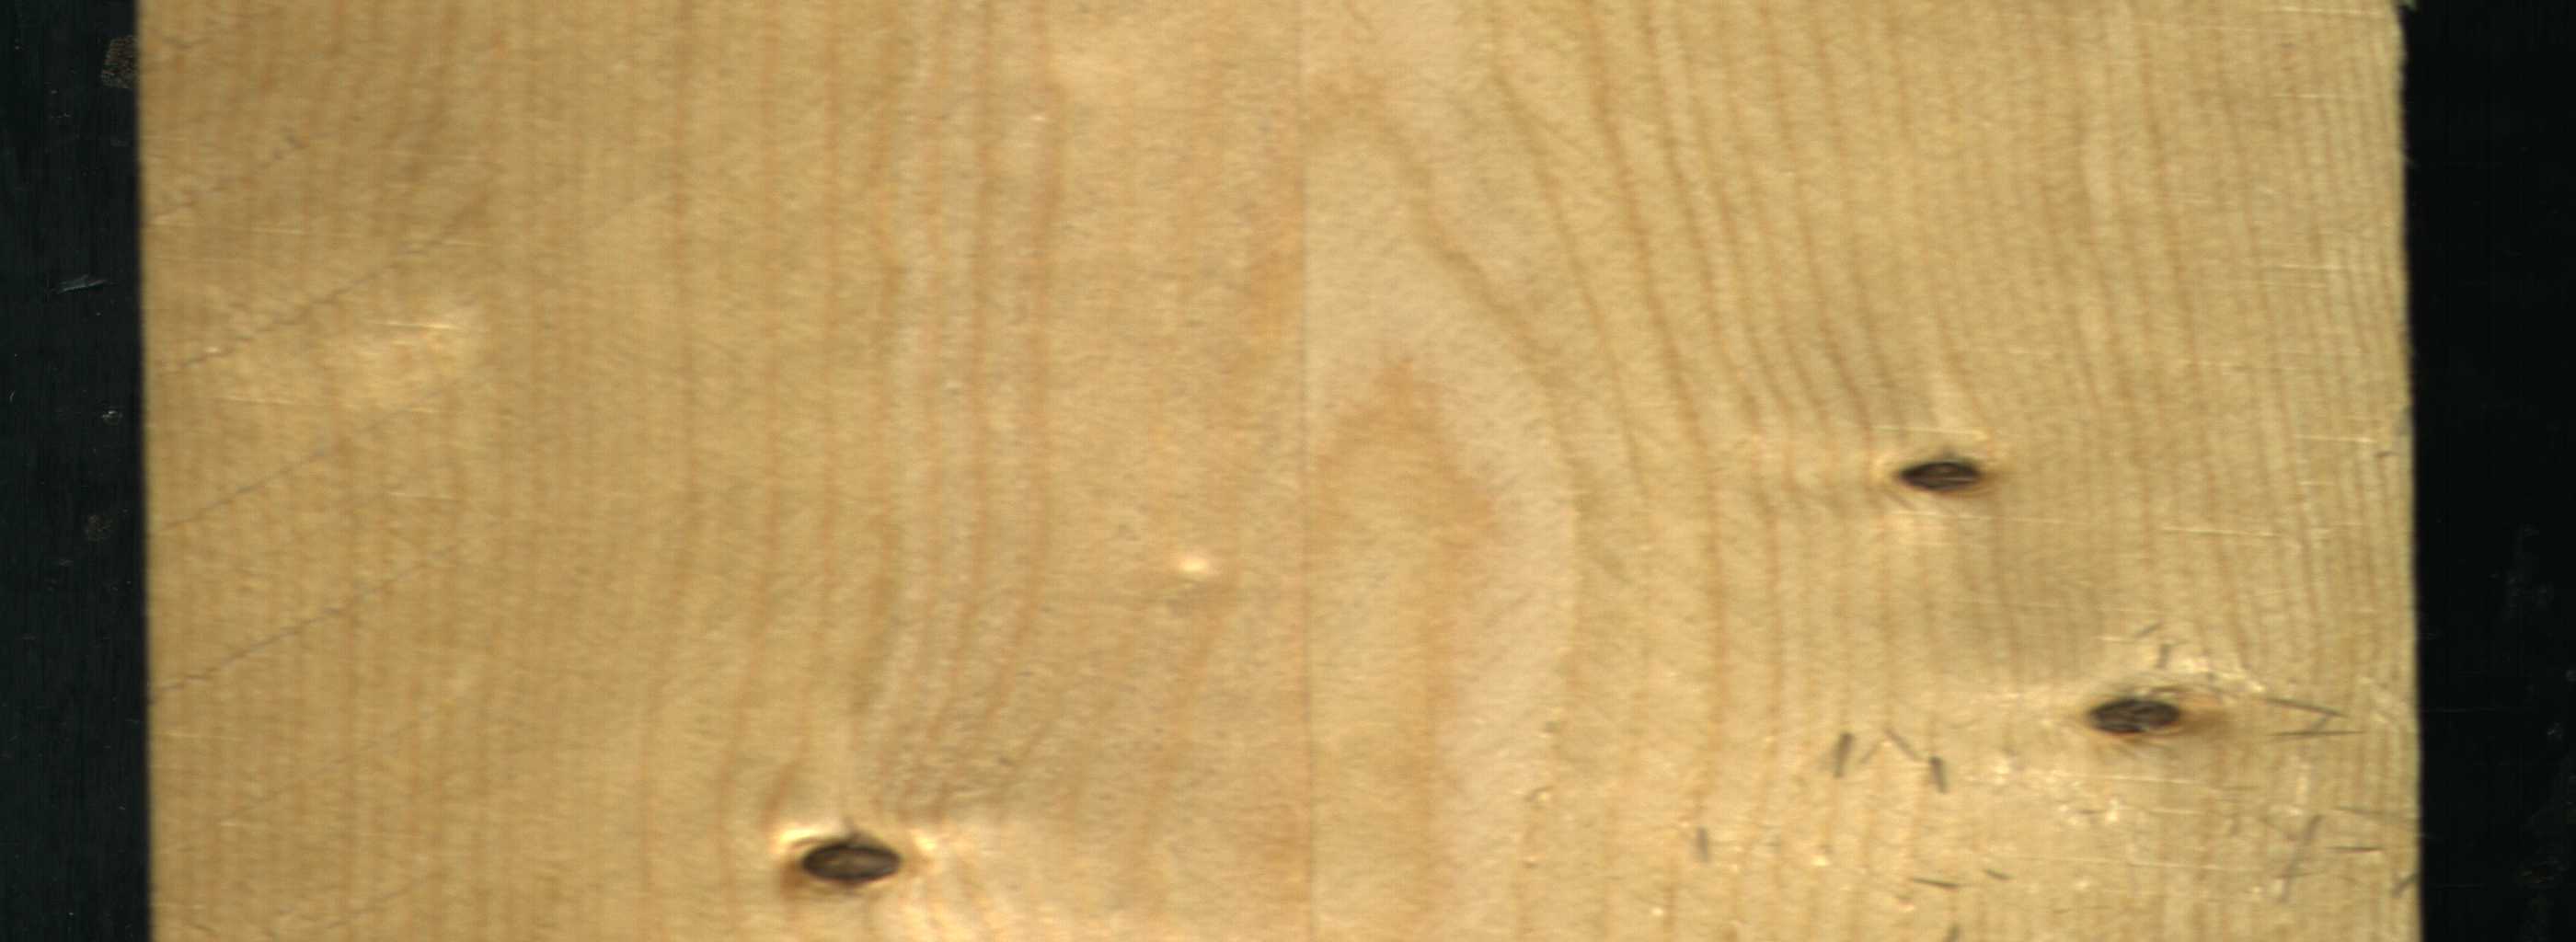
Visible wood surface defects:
Dead_Knot
Dead_Knot
Live_Knot